Question: I am using 'AFNetworking 2.3.1':
'''
let request = NSURLRequest(URL: NSURL(string: "http://xxx.xxx.xxx/xxx")!)
var requestOperation = AFHTTPRequestOperation(request: request)
requestOperation.responseSerializer = AFImageResponseSerializer()
'''
I have an error at third line using Swift 1.1 (Xcode 6.1 beta 2 build 6A1030):
'''
'init()' is unavailable: superseded by import of -[NSObject init]
'''
This line should looks like this on Objective-C:
'''
requestOperation.responseSerializer = [AFImageResponseSerializer serializer];
'''
I think this problem is related to Swift auto-bridging from Objective-C. Any ideas to solve this?

This way doesn't works:
'''
AFImageResponseSerializer.serializer()
'''
And error description is very nice:
'''
'serializer()' is unavailable: use object construction 'AFHTTPResponseSerializer()'
'''
Right now I found a temporarily solution. I added this code to bridging header:
'''
@interface AFImageResponseSerializer (CustomInit)
+ (instancetype)sharedSerializer;
@end
'''
and code added to "bridging-header" implementation file:
'''
@implementation AFImageResponseSerializer (CustomInit)
+ (instancetype)sharedSerializer {
return [AFImageResponseSerializer serializer];
}
@end
'''
And used it like this:
'''
AFImageResponseSerializer.sharedSerializer()
'''
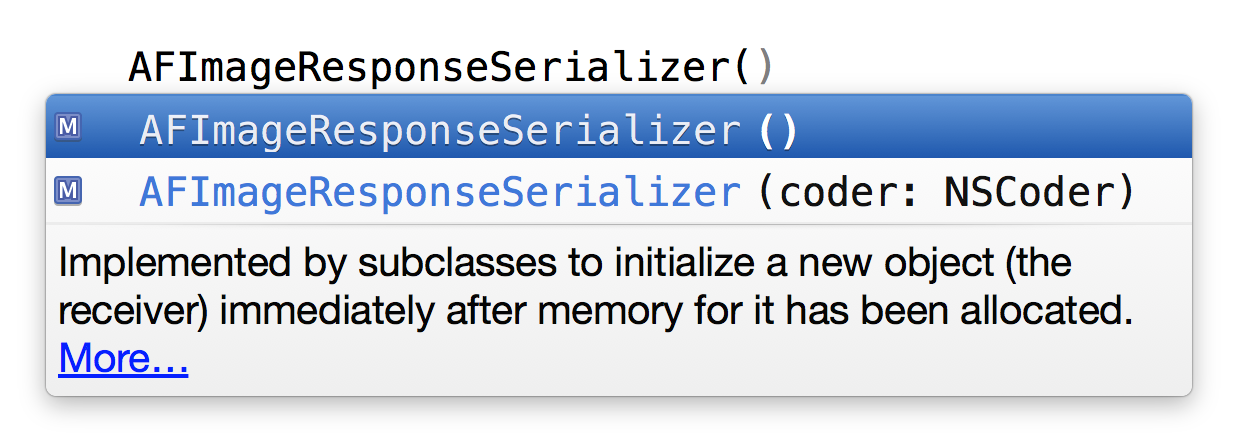
Answer: It was caused by becoming stricter of conversion to the base class in XCode 6.1.
So, you need upcasting, like below.
'''
requestOperation.responseSerializer = AFImageResponseSerializer() as AFHTTPResponseSerializer
'''